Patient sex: M
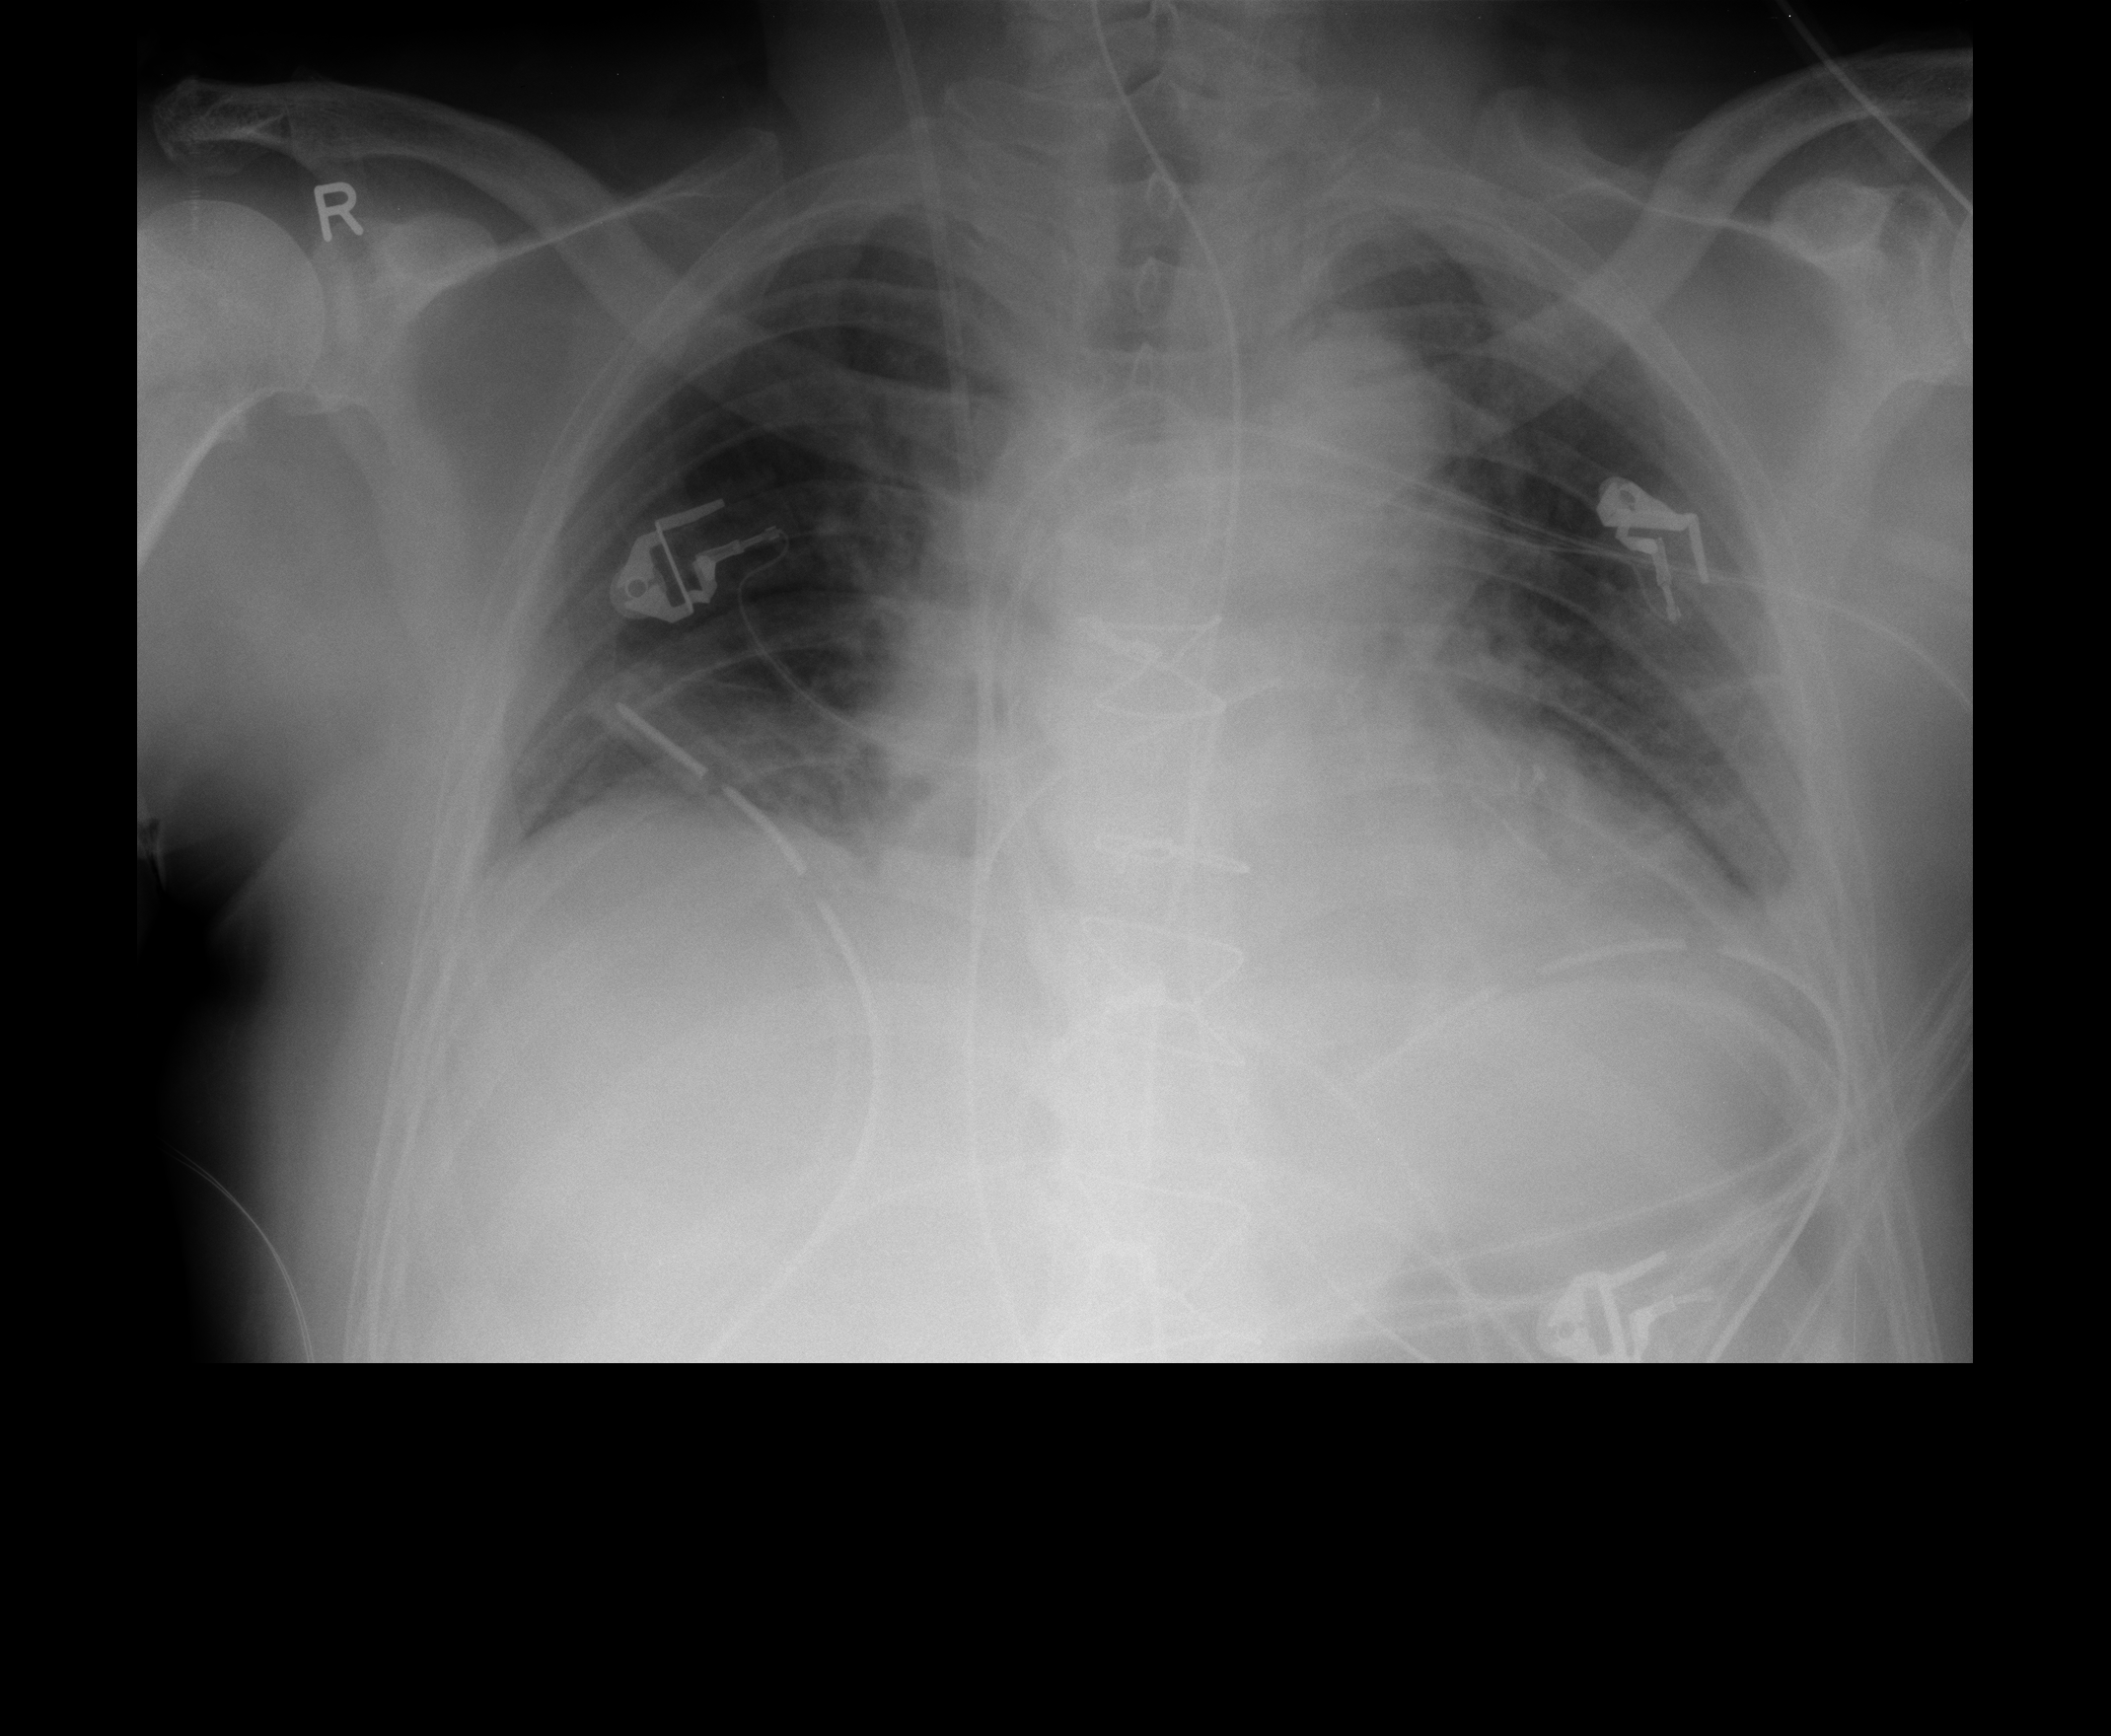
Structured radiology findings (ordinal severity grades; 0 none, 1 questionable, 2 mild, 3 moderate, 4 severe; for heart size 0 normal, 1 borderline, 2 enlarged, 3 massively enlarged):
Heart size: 2
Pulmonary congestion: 1
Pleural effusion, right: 0
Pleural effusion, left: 0
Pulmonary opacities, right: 0
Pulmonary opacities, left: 0
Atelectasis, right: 2
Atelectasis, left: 2